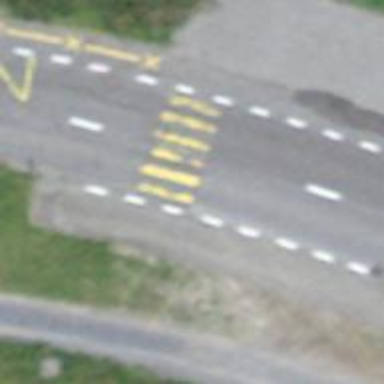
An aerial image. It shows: Zebra crossing with island in the middle. The crossing reference is zebra.